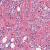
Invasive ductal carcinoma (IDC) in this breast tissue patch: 1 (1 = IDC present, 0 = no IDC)